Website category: university
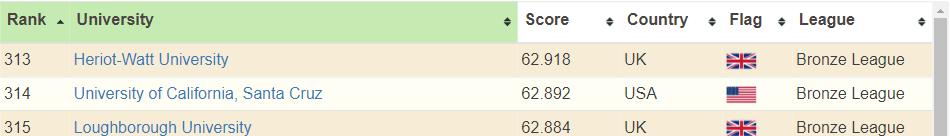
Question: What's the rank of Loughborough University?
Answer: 315

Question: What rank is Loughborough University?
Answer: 315

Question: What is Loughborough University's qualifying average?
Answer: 315

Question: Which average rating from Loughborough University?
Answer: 315

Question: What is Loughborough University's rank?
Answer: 315

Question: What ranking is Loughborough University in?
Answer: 315

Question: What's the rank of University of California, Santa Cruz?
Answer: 314

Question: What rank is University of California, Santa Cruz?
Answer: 314

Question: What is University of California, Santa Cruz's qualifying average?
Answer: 314

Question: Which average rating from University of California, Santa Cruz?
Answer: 314

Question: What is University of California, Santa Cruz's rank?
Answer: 314

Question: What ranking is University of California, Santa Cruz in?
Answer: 314

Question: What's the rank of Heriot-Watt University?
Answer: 313

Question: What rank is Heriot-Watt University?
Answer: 313

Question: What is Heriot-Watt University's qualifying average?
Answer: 313

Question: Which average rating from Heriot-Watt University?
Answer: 313

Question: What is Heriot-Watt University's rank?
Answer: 313

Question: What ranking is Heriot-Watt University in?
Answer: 313

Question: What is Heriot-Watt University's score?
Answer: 62.918

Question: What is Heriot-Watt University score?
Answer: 62.918

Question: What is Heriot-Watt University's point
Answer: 62.918

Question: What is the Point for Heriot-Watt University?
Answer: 62.918

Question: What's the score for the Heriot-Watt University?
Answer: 62.918

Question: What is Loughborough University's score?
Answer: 62.884

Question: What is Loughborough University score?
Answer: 62.884

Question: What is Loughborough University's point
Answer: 62.884

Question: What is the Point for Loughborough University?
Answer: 62.884

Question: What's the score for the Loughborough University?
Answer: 62.884

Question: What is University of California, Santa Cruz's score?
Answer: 62.892

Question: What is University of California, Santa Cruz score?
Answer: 62.892

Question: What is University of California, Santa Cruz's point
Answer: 62.892

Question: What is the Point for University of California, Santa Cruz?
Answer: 62.892

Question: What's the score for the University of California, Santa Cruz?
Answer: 62.892

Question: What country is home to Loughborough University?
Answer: UK

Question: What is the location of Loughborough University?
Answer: UK

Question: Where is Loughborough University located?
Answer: UK

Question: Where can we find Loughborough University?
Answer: UK

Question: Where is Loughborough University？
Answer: UK

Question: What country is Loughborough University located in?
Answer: UK

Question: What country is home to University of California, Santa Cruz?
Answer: USA

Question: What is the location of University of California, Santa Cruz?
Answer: USA

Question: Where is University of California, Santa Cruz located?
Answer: USA

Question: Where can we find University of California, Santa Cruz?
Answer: USA

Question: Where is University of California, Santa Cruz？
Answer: USA

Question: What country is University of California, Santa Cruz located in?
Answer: USA

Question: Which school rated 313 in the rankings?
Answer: Heriot-Watt University

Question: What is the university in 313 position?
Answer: Heriot-Watt University

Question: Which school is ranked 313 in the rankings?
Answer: Heriot-Watt University

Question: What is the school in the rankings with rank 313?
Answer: Heriot-Watt University

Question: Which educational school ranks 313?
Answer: Heriot-Watt University

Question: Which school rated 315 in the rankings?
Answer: Loughborough University

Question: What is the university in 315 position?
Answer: Loughborough University

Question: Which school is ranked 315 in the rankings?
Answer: Loughborough University

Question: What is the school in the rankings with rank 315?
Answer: Loughborough University

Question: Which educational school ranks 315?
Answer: Loughborough University

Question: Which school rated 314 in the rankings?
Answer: University of California, Santa Cruz

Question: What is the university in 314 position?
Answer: University of California, Santa Cruz

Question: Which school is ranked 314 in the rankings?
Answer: University of California, Santa Cruz

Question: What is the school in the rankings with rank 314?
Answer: University of California, Santa Cruz

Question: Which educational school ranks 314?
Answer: University of California, Santa Cruz

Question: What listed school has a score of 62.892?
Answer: University of California, Santa Cruz

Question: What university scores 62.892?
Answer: University of California, Santa Cruz

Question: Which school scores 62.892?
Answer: University of California, Santa Cruz

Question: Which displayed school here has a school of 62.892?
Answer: University of California, Santa Cruz